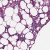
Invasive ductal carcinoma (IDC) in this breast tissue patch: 0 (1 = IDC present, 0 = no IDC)